Question: I am trying to execute a stored procedure that inserts a new customer into the customers table and subsequently creates a new association with an existing customer in the associations table.
This must be done as one procedure.
I am getting a violation of the unique constraint on the Associations table which is across Customer1Id, Customer2Id and AssociationType (Which is also an id that refers to a reference table of types). Two customers can be associated with each other many times but not via the same association type. Here is the table to demonstrate this:

The stored procedure is as follows:
'''
CREATE PROCEDURE usp_CreateNewCustomer_Association
@CustomerType INT,
@FirstName VARCHAR(30),
@LastName VARCHAR(30),
@CompanyName VARCHAR(40) = NULL,
@AddressLine1 VARCHAR(30),
@AddressLine2 VARCHAR(20) = NULL,
@City VARCHAR(20),
@Country VARCHAR(30),
@DOB DATE = NULL,
@Customer2Id INT,
@AssociationType INT
AS
BEGIN
INSERT INTO Customers
(CustomerType, FirstName, LastName, CompanyName, AddressLine1, AddressLine2, City, Country, DOB)
VALUES (@CustomerType, @FirstName, @LastName, @CompanyName, @AddressLine1, @AddressLine2, @City, @Country, @DOB)
UPDATE Associations
SET Customer1Id = @@IDENTITY,
Customer2Id = @Customer2Id,
AssociationType = @AssociationType
END
'''
And the execution query is (with comments):
'''
EXEC usp_CreateNewCustomer_Association
@CustomerType = 1, -- Personal Customer code = '1'
@FirstName = 'Henry',
@LastName = 'Godfrey',
@AddressLine1 = 'Tripton Heights',
@AddressLine2 = 'Broadspoke',
@City = 'Sydney',
@Country = 'Australia',
@Customer2Id = 3, -- There is an existing customer with the ID '3'
@AssociationType = 43 -- Association type 43 means 'Developer' as in Customer (num) is the developer for customer 3
'''
And I get this error:
> Msg 2627, Level 14, State 1, Procedure usp_CreateNewCustomer_Association, Line 22
Violation of UNIQUE KEY constraint 'UC_Associations'. Cannot insert duplicate key in object 'dbo.Associations'. The duplicate key value is (14, 3, 43).
I am not very familiar with working with unique constraints (that's probably obvious), but I am not allowed to drop the unique constraint so if anyone could advise me on how to correct this I would greatly appreciate it.
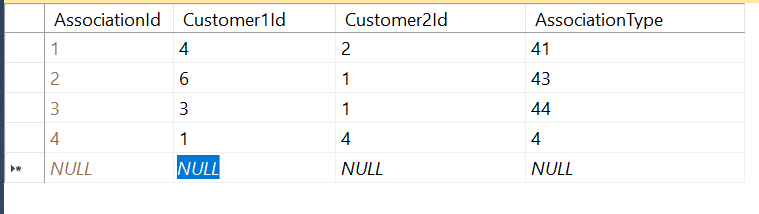
Answer: Your UPDATE statement always tries to update ALL columns as you do not have a WHERE condition.
You should either change the UPDATE statement to include a WHERE condition or change this to an INSERT - as I do not fully understand how this should work with only UPDATE statements.